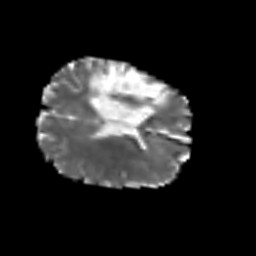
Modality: MD
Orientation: axial
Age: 42
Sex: male
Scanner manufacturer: siemens
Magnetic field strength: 3 T
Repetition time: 3.2 s
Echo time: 0.081 s